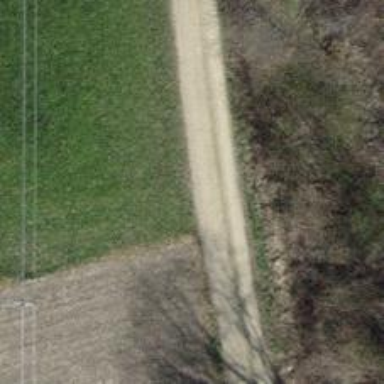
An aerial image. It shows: Gravel track with grade2 quality.